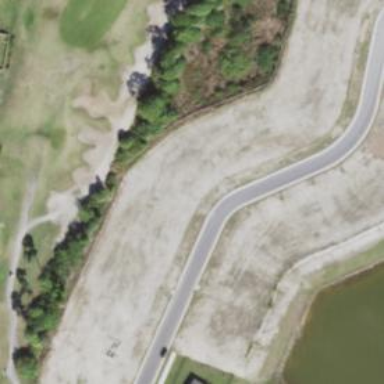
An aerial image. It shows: Golf bunker filled with sandy terrain.